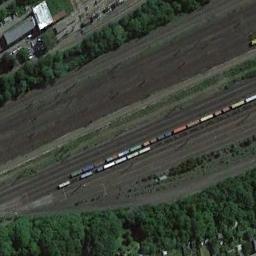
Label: railway